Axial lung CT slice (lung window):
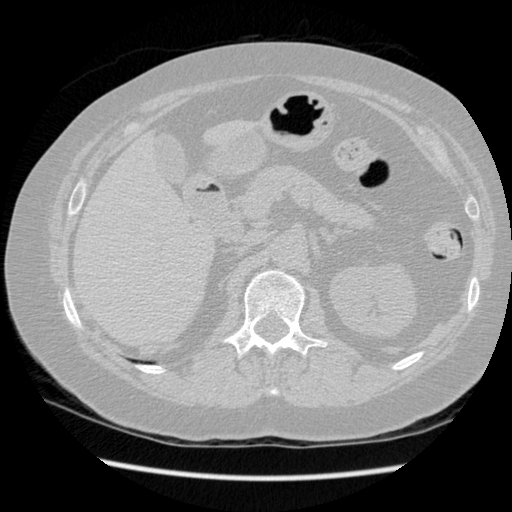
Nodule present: no